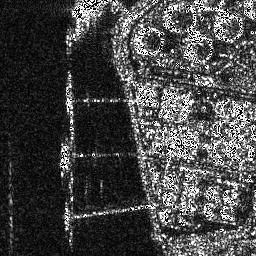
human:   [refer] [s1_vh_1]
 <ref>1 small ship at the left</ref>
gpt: <box>[[23, 54, 26, 69, 0]]</box>